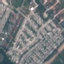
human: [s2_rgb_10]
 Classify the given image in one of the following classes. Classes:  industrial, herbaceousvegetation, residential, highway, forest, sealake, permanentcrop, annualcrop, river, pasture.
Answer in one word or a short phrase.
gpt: Residential